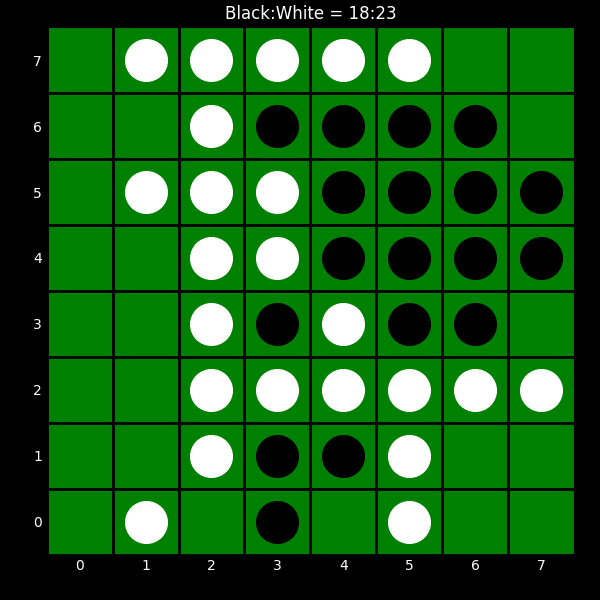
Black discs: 18
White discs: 23